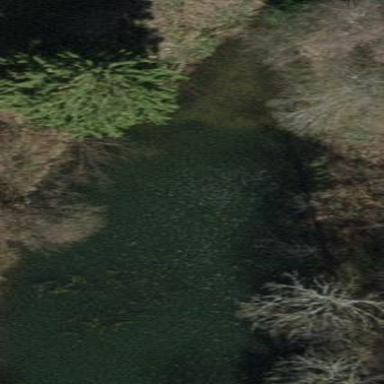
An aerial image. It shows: Pond with natural water.